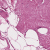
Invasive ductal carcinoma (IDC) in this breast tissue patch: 0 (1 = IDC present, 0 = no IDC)